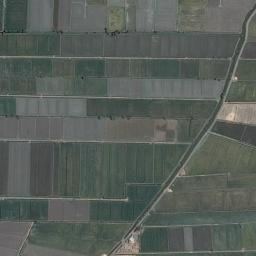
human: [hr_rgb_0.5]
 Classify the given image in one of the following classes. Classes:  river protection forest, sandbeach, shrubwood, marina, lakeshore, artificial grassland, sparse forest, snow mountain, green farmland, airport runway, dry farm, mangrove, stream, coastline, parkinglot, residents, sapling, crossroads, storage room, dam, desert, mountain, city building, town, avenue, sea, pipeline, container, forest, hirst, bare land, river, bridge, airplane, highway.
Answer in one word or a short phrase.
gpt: green farmland